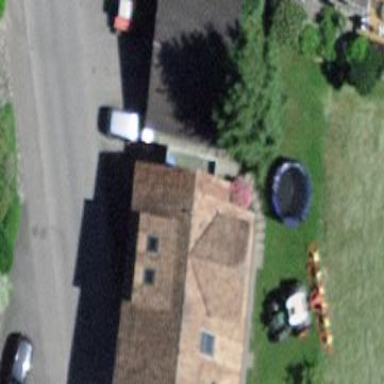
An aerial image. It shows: Garage building.